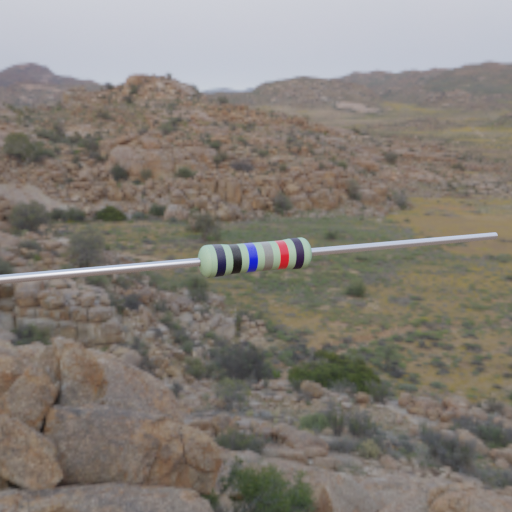
Resistor colour bands (in order): black, black, blue, gray, red, black